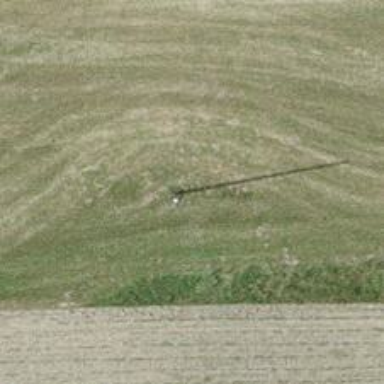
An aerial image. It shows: Power pole.